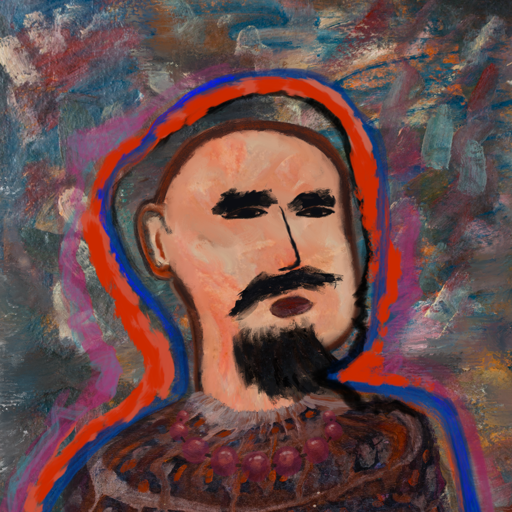
Background: Boggyland, Head And Neck Side: Roy_Bahadur, Face Side: Mosgoul, Bust: Hypocrite, Hair Side: Experience, Head Accessory: Blank, Second Necklace: Blank, Necklace: Irani_2, Baby: Blank